Question: Are there any jQuery or Javascript solutions for creating a menu similar to the one Google uses for their user accounts? Below is an image of what I'm talking about. If you login to Google you can see a demonstration of the drop down in the top right.

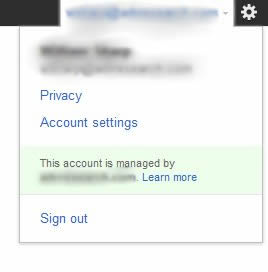
Answer: If you're looking for something a little more fancy than a simple div, I'm sure you'll be able to find something along those lines here:
<URL>
Number six on the list, the 'CSS3 Mega Drop Down Menu' looks like it could easily be modified to act like Google's account dropdown menu.